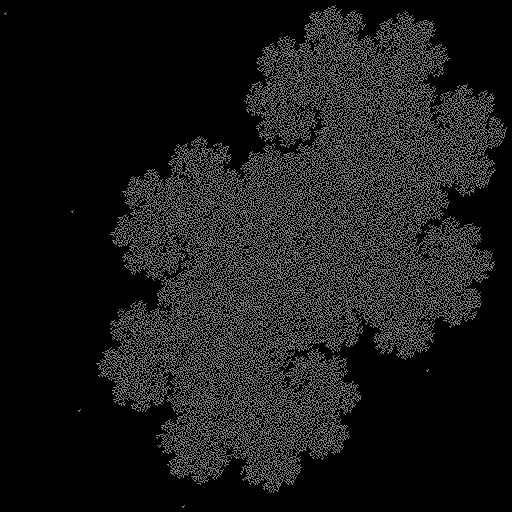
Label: dragon_curve